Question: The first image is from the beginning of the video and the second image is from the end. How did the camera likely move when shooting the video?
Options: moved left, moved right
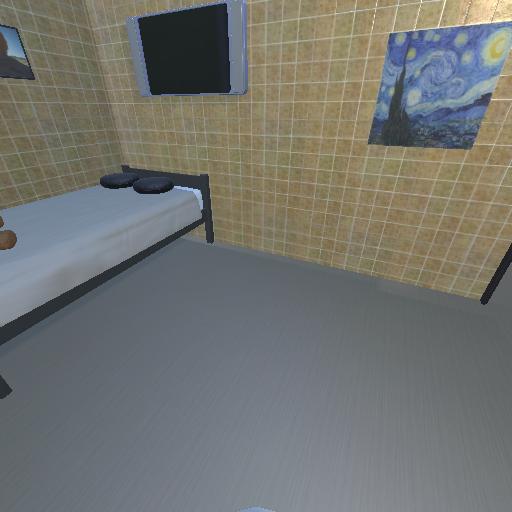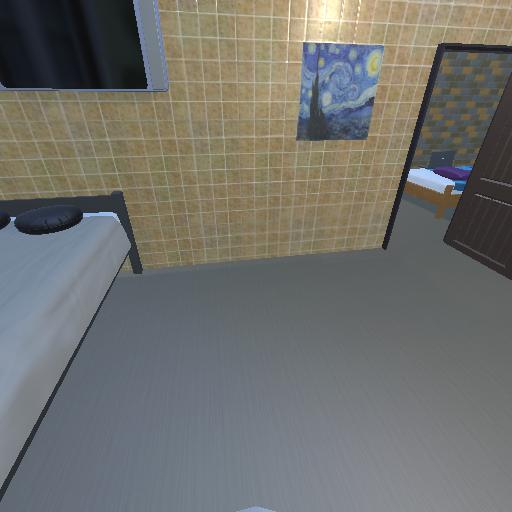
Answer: moved left